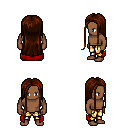
a pixel art fantasy rpg character, male body template, human, dark skin, red cape, gold greaves, brown extra-long hairstyle, four views (front, back, left, right), 2x2 character sprite sheet, small pixel art, hard edges, no anti-aliasing